Brain MRI, t2w sequence, axial 2D slice.
Patient: age 28, sex M, weight 78 kg, height 1.78 m
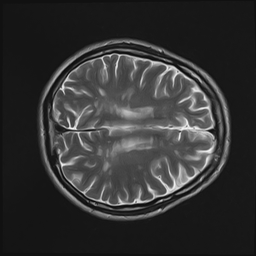